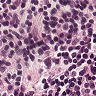
Metastatic tissue present: no